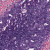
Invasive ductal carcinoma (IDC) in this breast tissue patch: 0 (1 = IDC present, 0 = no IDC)